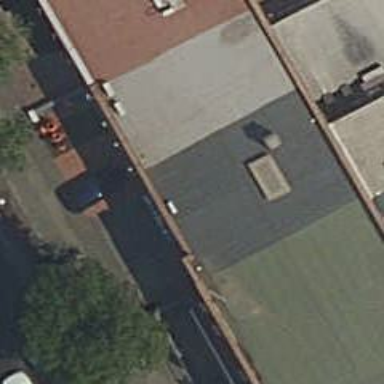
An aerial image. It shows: Hardware shop.